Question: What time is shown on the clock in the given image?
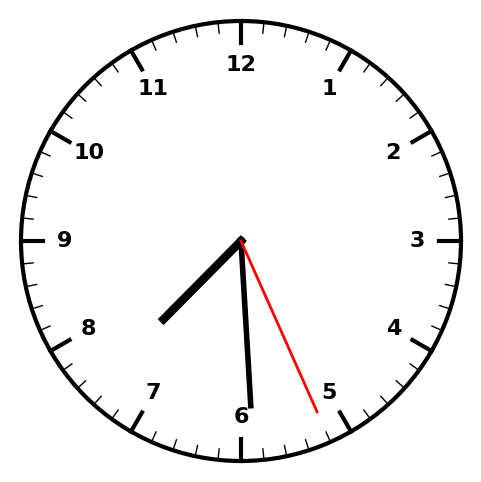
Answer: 07:29:26